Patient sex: M
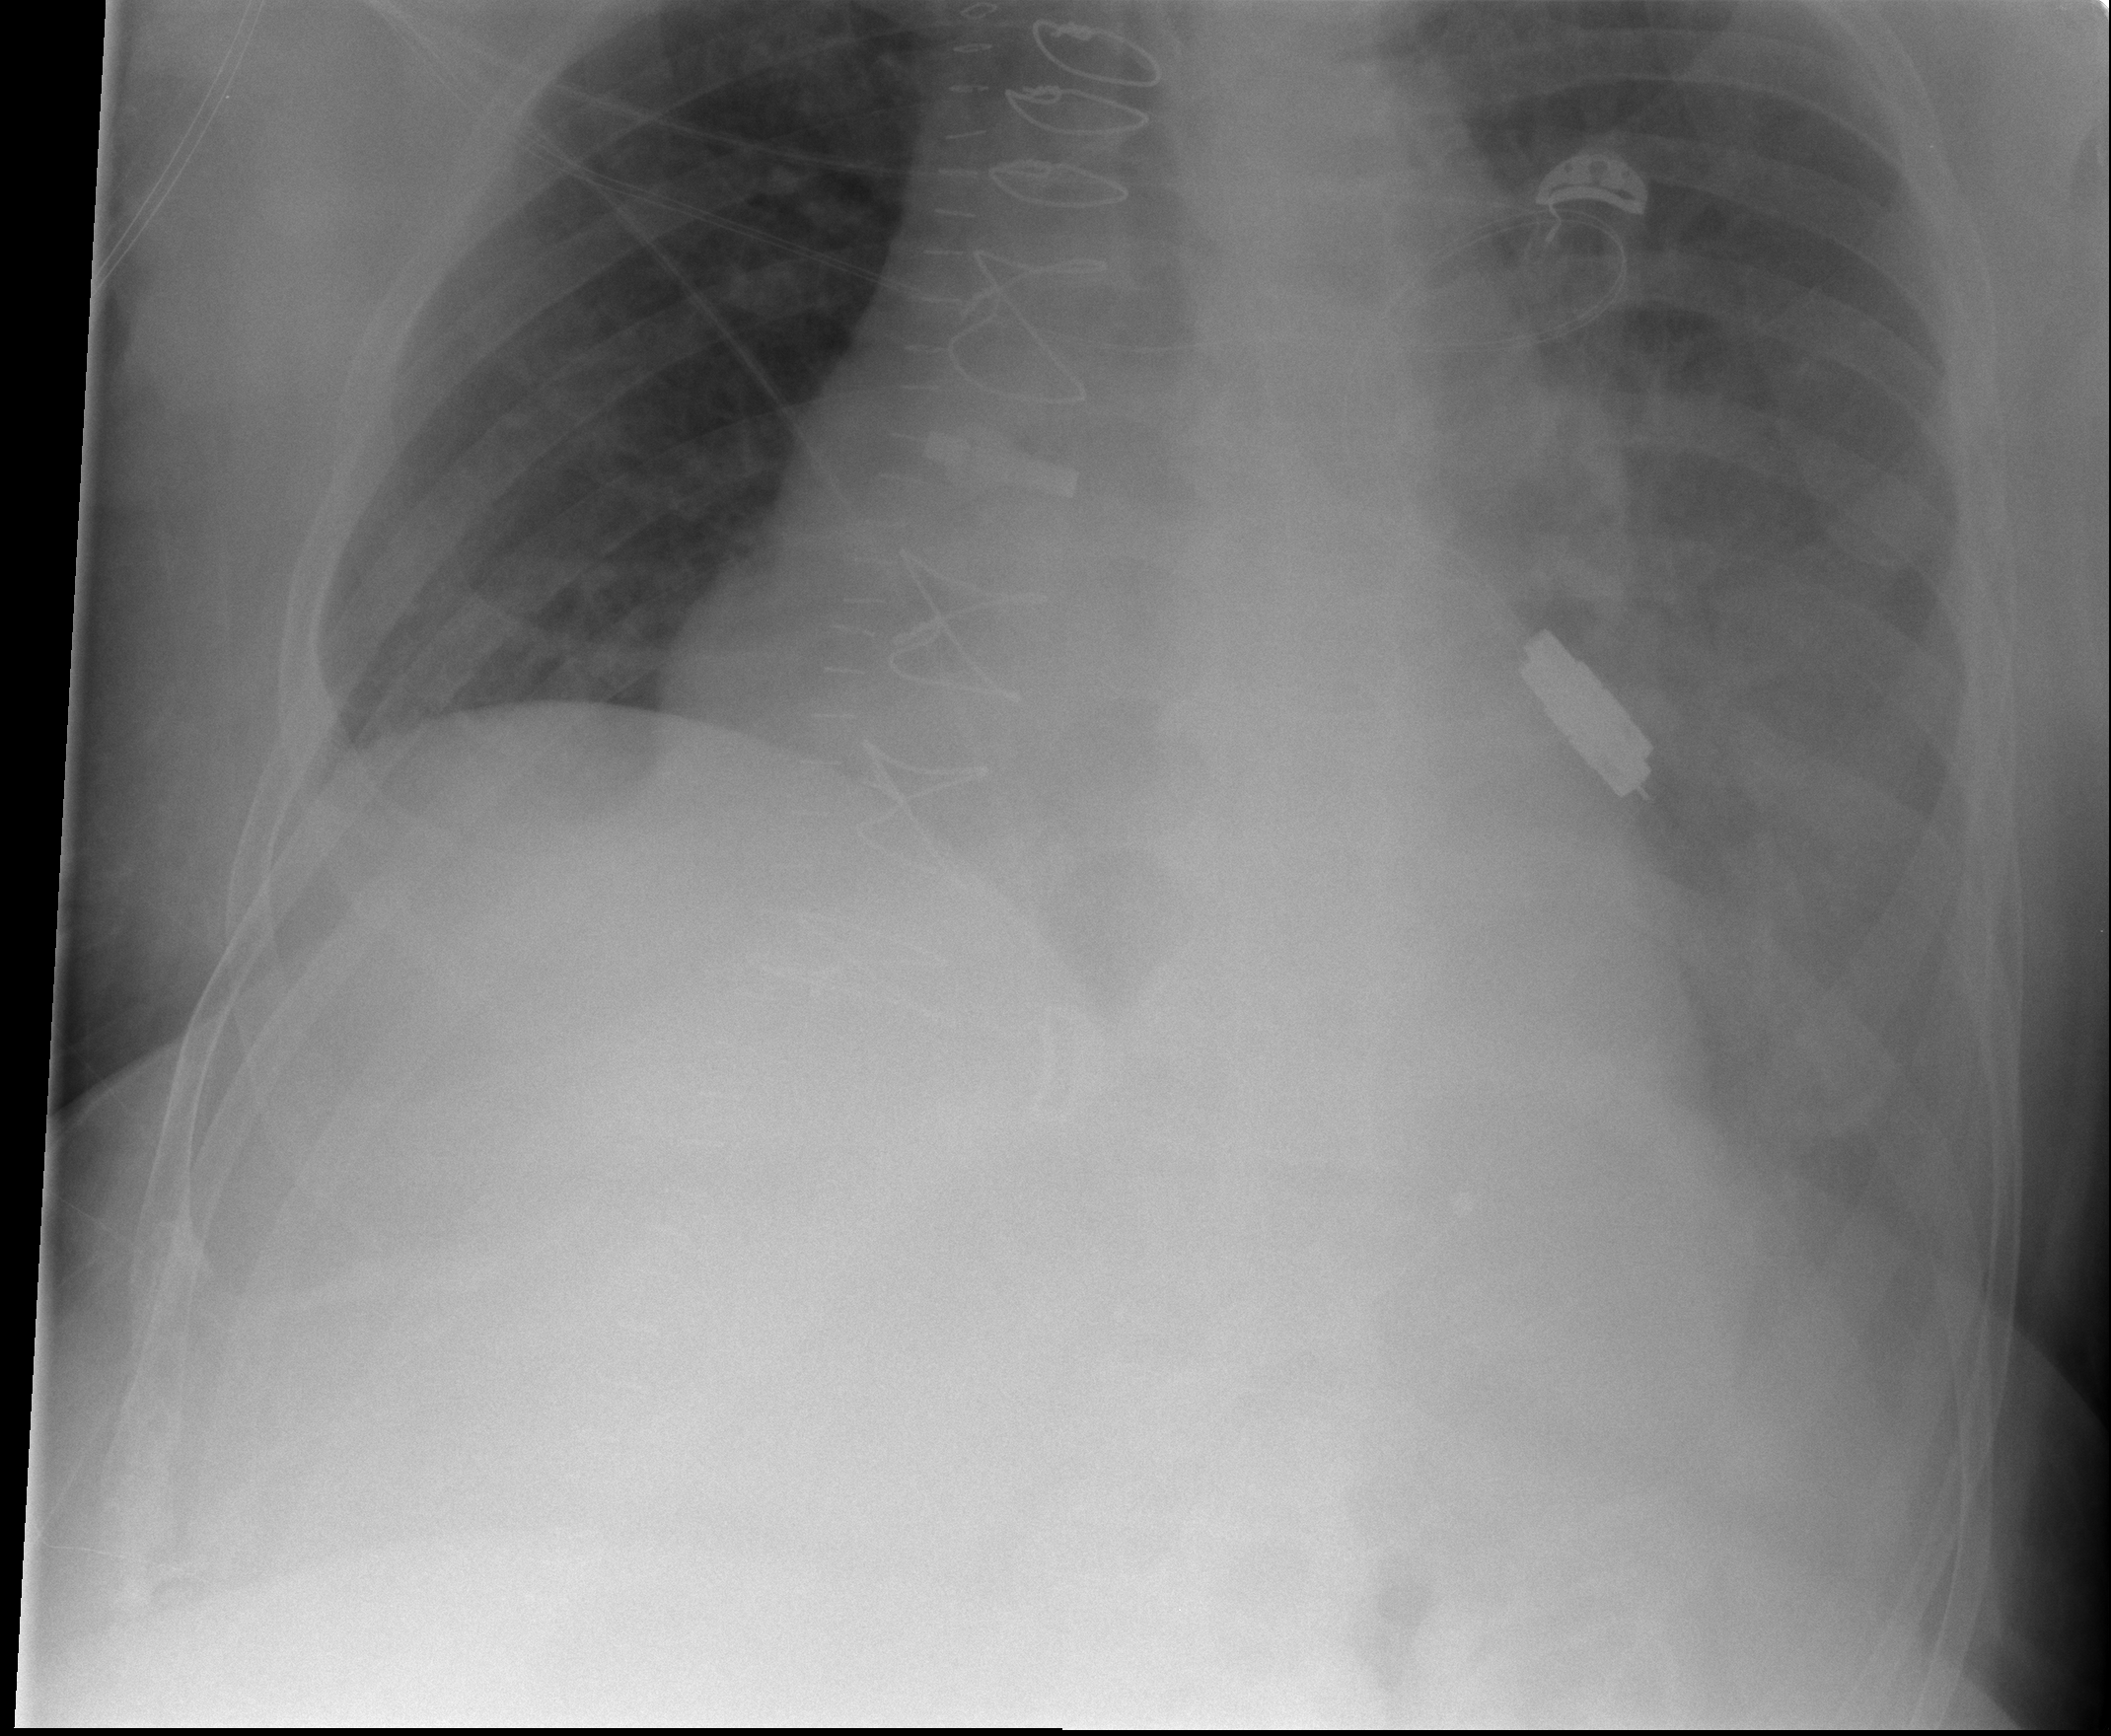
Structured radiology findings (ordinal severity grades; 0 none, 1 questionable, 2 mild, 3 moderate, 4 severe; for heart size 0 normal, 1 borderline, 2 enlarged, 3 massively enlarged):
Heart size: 2
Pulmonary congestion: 0
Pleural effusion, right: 0
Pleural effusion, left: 2
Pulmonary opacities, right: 0
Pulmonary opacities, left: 0
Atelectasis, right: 0
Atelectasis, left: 2